Interaction volume radius: 5 \u00c5
Interaction volume height: 10 \u00c5
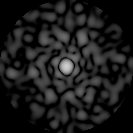
Disorder parameter: 0.8545